Field crop: tomato
Growth stage: 2
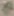
Species: solanum